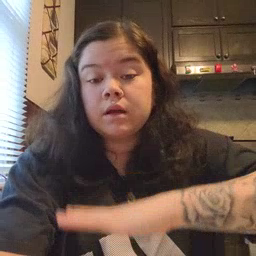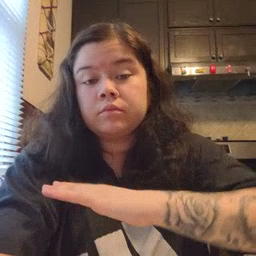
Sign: table